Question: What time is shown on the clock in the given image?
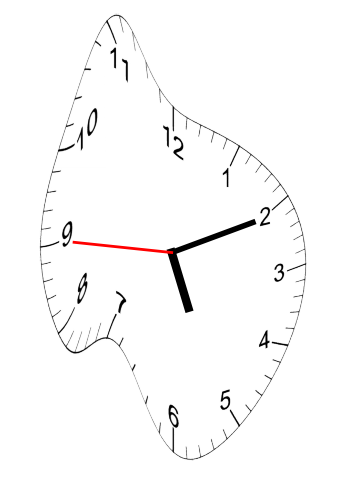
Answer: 05:10:45